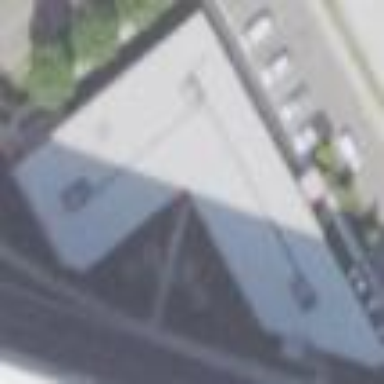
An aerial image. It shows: Building.